Question: i have done the android action bar google tutorial,
but this is what i got:

the action setting button does not appear, and when the search button pressed nothing happens.
can any one tell me what is wrong with the code?
here is the files code..
'''
package com.example.actionbar;
import android.os.Bundle;
import android.support.v7.app.ActionBarActivity;
import android.view.Menu;
import android.view.MenuInflater;
import android.view.MenuItem;
public class MainActivity extends ActionBarActivity {
public void openSearch(){
System.out.println("TEST SEARCH");
}
public void openSettings(){
System.out.println("TEST SETTINGS");
}
@Override
protected void onCreate(Bundle savedInstanceState) {
super.onCreate(savedInstanceState);
setContentView(R.layout.activity_main);
}
@Override
public boolean onCreateOptionsMenu(Menu menu) {
// Inflate the menu; this adds items to the action bar if it is present.
MenuInflater inflater = getMenuInflater();
inflater.inflate(R.menu.main_activity_actions, menu);
return super.onCreateOptionsMenu(menu);
}
@Override
public boolean onOptionsItemSelected(MenuItem item) {
// Handle presses on the action bar items
switch (item.getItemId()) {
case R.id.action_search:
openSearch();
return true;
case R.id.action_settings:
openSettings();
return true;
default:
return super.onOptionsItemSelected(item);
}
}
}
'''
'''
<menu xmlns:android="http://schemas.android.com/apk/res/android"
xmlns:yourapp="http://schemas.android.com/apk/res-auto" >
<!-- Search, should appear as action button -->
<item android:id="@+id/action_search"
android:icon="@drawable/ic_action_search"
android:title="@string/action_search"
yourapp:showAsAction="always" />
<!-- Settings, should always be in the overflow -->
<item android:id="@+id/action_settings"
android:title="@string/action_settings"
android:showAsAction="never" />
</menu>
'''
'''
<?xml version="1.0" encoding="utf-8"?>
<manifest xmlns:android="http://schemas.android.com/apk/res/android"
package="com.example.actionbar"
android:versionCode="1"
android:versionName="1.0" >
<uses-sdk
android:minSdkVersion="7"
android:targetSdkVersion="18" />
<application
android:allowBackup="true"
android:icon="@drawable/ic_launcher"
android:label="@string/app_name"
android:theme="@style/Theme.AppCompat.Light" >
<activity
android:name="com.example.actionbar.MainActivity"
android:label="@string/app_name" >
<intent-filter>
<action android:name="android.intent.action.MAIN" />
<category android:name="android.intent.category.LAUNCHER" />
</intent-filter>
</activity>
</application>
</manifest>
'''
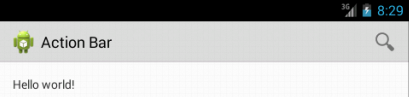
Answer: I see you are using AppCompat.
When using appCompat you need to specify more things in the menu xml
Exemple:
'''
<menu xmlns:android="http://schemas.android.com/apk/res/android"
xmlns:yourapp="http://schemas.android.com/apk/res-auto">
<item android:id="@+id/action_search"
android:icon="@drawable/ic_action_search"
android:title="@string/action_search"
yourapp:actionViewClass="android.support.v7.widget.SearchView"
yourapp:showAsAction="always|collapseActionView" />
<item
android:id="@+id/action_settings"
android:title="@string/action_settings"
yourapp:showAsAction="never" />
</menu>
'''
Note:
For the search item it's missing the bold part:
yourapp:showAsAction="always|"
and the settings item it's missing the following bold part:
:showAsAction="never"
the actionViewClass means it's going to use the SearchView with the dropdown "window"
you can also use collapseActionView to make the search item expand and collapse if you are not using the searchView
See this <URL> from Chris Banes about appcompat